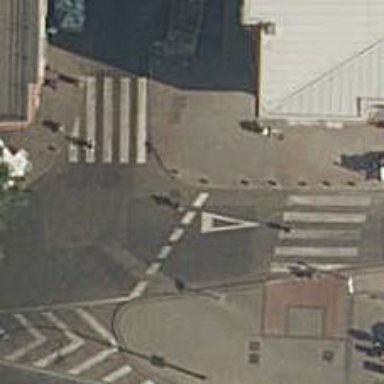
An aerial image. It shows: Kerb barrier.